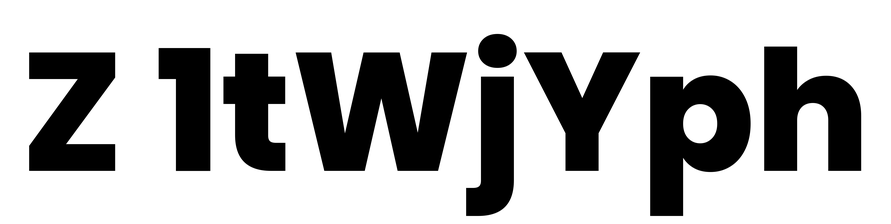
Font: Poppins-ExtraBold